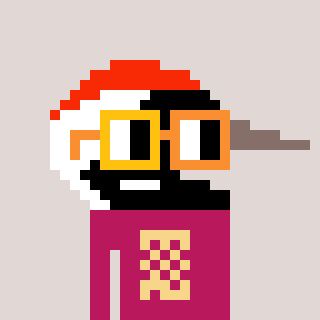
a pixel art character with square yellow and orange glasses, a crane-shaped head and a darkpink-colored body on a warm background